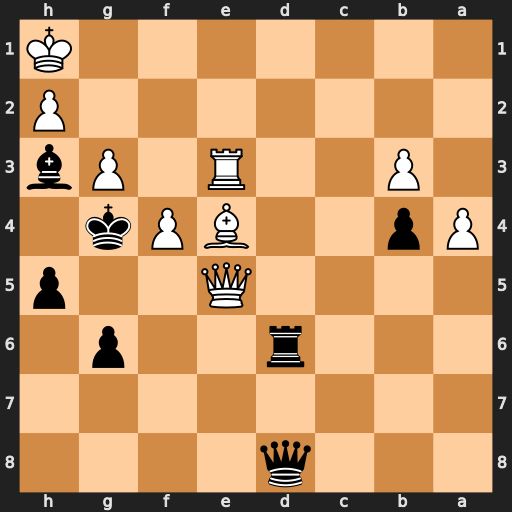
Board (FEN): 3q4/8/3r2p1/4Q2p/Pp2BPk1/1P2R1Pb/7P/7K
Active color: b
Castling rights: -
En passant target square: -
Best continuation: Rd1+ Re1 Rxe1#